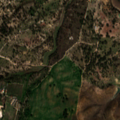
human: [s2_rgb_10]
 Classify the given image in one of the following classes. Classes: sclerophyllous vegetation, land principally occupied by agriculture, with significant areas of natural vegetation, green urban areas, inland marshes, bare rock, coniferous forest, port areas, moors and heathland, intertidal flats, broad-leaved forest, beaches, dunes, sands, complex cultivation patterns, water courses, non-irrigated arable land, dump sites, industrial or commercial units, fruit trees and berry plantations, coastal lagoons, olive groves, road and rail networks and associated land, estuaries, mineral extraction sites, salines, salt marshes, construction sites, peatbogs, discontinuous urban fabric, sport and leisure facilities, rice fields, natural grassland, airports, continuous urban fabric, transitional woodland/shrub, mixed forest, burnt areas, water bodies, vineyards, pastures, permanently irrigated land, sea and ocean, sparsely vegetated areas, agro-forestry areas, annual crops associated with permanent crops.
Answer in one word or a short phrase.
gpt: non-irrigated arable land, annual crops associated with permanent crops, complex cultivation patterns, agro-forestry areas, transitional woodland/shrub